Question: I am trying to use 'Animal' object inside the 'World' object but both of them are in different files.
'''
function Animal(species, nature) {
// Public Fields
this.species = species;
this.nature = nature;
// Private Fields
var preys = new Array();
// GET Functions
..........
..........
// SET Functions
..........
..........
}
'''
'''
function World() {
var animals = new Array();
var animal = new Animal("Wolf", "Carnivore"); //[1]
animals.push(new Animal("Wolf", "Carnivore")); //[2]
}
'''
I am calling word class in a basic website which contains nothing but javaScript code which creates a new 'World' instance. Then in the browser, I press F12 and both in step 1 and step 2 I am getting an error.
: []
I think it can not find the animal class. I read a number of articles and also searched on the internet but I could not find(Maybe because of being new in JavaScript).
In other words, I am trying to import 'Animal.js' file into the 'World.js' file. Then I will import 'World.js' to 'Ecosystem.js'
<URL>
And here is the asp.net folder :
'''
<html xmlns="http://www.w3.org/1999/xhtml">
<head runat="server">
<title></title>
<script src="scripts/World.js"></script>
<script type="text/javascript">
world = new World();
world.getOmnivores();
</script>
</head>
<body>
<form id="form1" runat="server">
<div>
</div>
</form>
</body>
</html>
'''
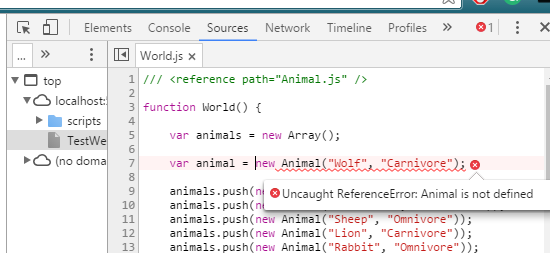
Answer: You need to include 'Animal.js' in the '<head>' section.
'''
<head runat="server">
<title></title>
<script src="scripts/Animal.js"></script>
<script src="scripts/World.js"></script>
<script type="text/javascript">
world = new World();
world.getOmnivores();
</script>
</head>
'''